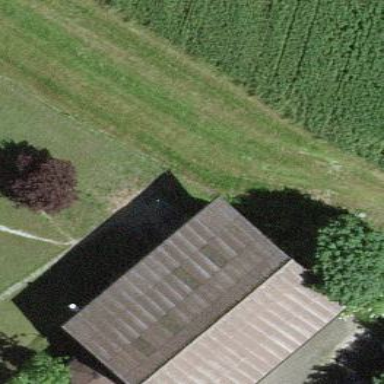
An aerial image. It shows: Shed building.